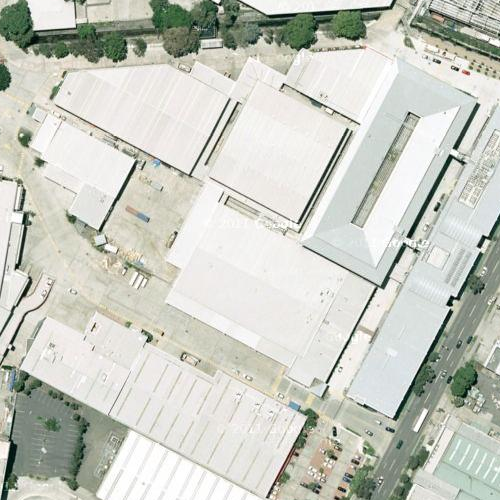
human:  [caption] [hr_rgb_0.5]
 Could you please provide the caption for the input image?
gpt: An industrial area with many white buildings arranged densely .

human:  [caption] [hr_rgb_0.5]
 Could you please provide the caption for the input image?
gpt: An industrial area with many white buildings while some roads go through this area .

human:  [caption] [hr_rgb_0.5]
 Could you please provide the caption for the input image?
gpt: This is an industrial area with some white buildings densely arranged .

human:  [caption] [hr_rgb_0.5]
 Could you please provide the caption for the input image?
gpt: Some roads with plants on the roadside go through the industrial area .

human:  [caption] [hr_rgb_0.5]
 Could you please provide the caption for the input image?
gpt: There are some white buildings arranged densely in the industrial area while some roads go through .